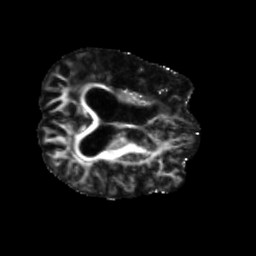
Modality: FA
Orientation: axial
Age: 67
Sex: male
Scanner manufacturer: siemens
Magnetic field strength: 3 T
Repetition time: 5.25 s
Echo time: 0.08 s